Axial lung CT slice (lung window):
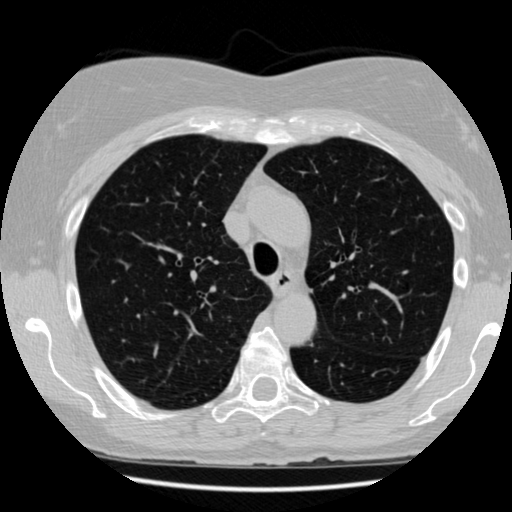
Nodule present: no